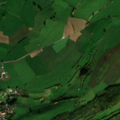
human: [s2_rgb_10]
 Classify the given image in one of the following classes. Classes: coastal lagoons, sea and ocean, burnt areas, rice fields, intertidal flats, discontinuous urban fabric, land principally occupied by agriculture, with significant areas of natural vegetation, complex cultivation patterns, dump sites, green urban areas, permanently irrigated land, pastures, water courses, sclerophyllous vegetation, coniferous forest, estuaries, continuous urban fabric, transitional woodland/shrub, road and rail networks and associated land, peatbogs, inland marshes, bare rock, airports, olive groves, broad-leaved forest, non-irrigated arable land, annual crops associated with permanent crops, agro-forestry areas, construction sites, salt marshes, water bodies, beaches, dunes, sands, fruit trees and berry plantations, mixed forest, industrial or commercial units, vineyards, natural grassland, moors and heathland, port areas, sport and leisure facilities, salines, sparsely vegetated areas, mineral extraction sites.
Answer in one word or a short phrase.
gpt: non-irrigated arable land, pastures, land principally occupied by agriculture, with significant areas of natural vegetation